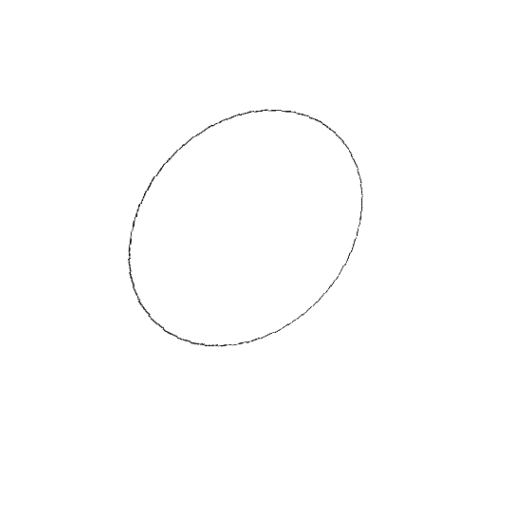
Crossing number: 0